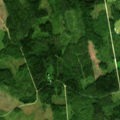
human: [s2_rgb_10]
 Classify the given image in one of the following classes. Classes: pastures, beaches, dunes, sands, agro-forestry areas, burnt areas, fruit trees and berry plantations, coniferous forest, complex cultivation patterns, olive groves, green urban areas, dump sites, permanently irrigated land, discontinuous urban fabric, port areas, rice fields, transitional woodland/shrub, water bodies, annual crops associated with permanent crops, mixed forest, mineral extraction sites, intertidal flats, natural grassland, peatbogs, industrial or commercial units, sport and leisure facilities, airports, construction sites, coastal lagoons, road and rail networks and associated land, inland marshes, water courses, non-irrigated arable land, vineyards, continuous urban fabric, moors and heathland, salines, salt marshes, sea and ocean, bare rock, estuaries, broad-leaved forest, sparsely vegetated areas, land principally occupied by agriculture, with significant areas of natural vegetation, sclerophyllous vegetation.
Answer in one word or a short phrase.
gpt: land principally occupied by agriculture, with significant areas of natural vegetation, coniferous forest, mixed forest, transitional woodland/shrub